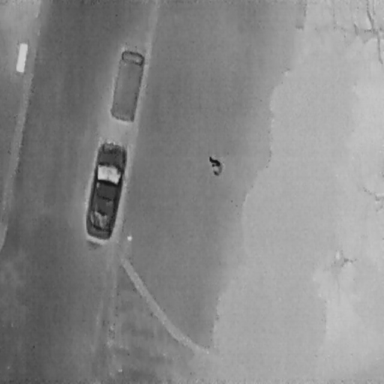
There are two Cars in the infrared image.